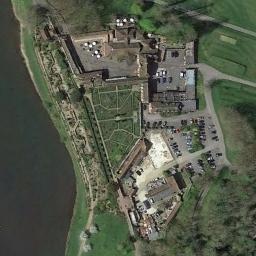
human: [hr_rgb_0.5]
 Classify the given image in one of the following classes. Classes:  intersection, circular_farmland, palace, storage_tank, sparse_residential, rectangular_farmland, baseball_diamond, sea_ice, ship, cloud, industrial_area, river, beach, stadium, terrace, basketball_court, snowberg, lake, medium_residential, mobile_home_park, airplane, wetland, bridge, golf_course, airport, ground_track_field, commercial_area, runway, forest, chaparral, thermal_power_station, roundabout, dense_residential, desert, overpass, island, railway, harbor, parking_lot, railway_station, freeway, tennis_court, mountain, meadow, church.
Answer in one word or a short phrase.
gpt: palace